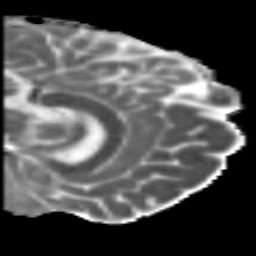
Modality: MD
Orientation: sagittal
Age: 46
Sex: male
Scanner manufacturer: siemens
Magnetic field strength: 3 T
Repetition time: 5.5 s
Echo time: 0.101 s